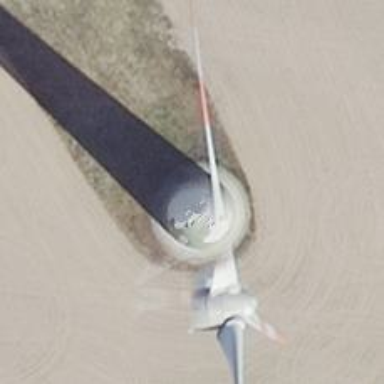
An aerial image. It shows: Wind generator powered by wind. The generator type is horizontal axis and it uses wind turbines.